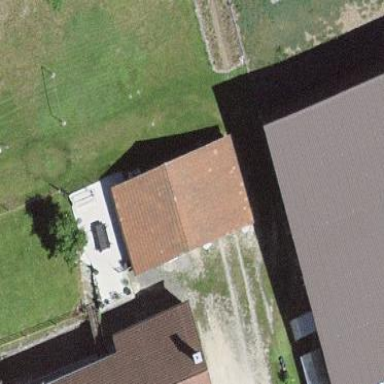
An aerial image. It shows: Garage building.